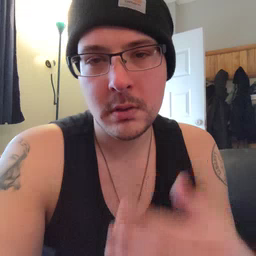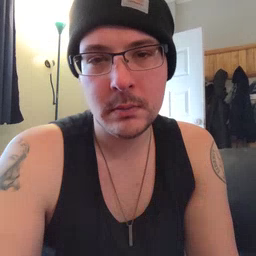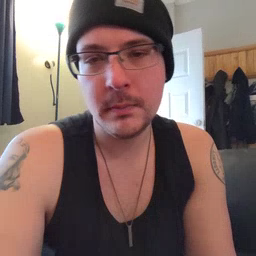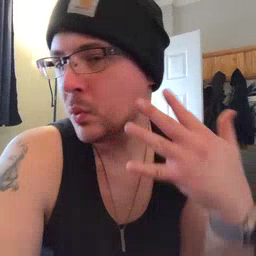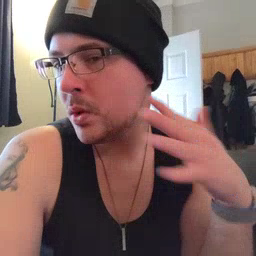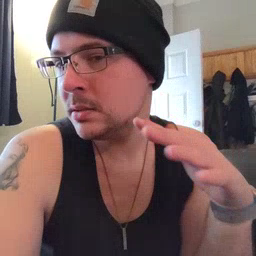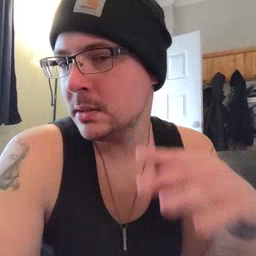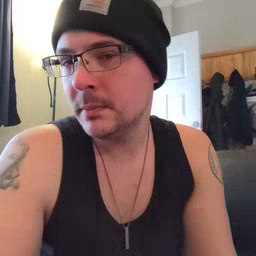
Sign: noisy